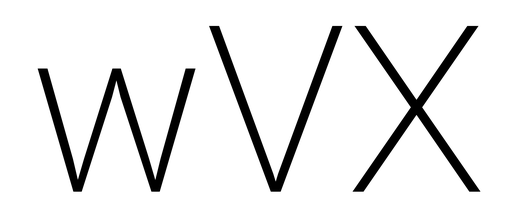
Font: Roboto_ExtraLight